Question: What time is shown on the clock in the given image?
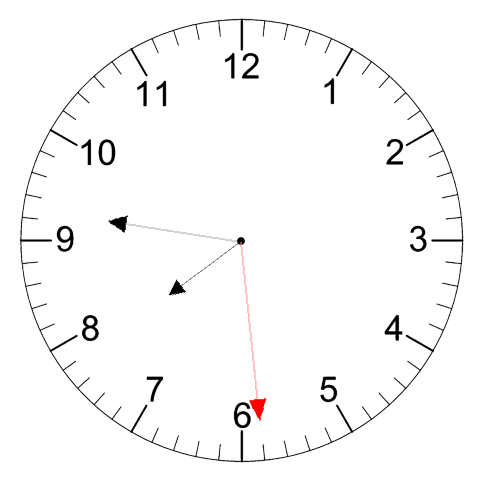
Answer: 07:46:29